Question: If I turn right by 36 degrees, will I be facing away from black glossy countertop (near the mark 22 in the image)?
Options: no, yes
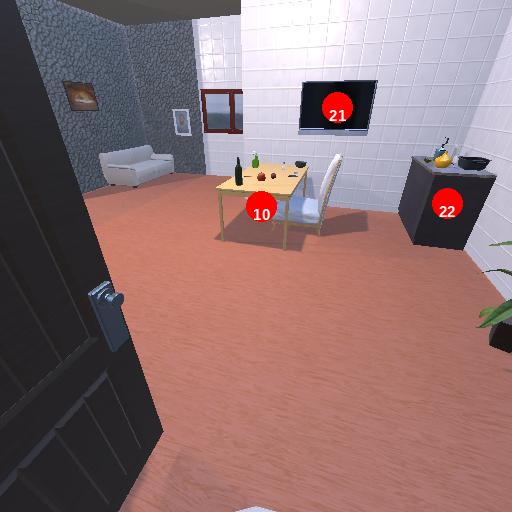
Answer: no